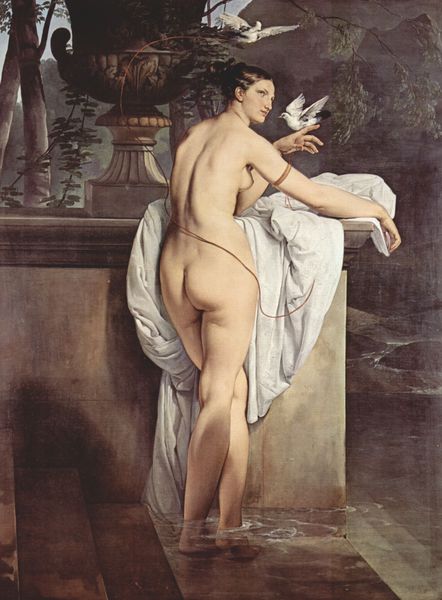
Titel: Porträt der Ballerina Carlotta Chabert als Venus
Künstler: Francesco Hayez
Standort: Trento
Institution: Museo Nazionale
Schlagwörter: akt, baum, berg, blätter, felsen, gemälde, hand, haut, himmel, kopf, laub, nackt, schatten, vogel, wasser, weiß, baden, badende, bäume, fluss, grün, landschaft, ocker, see, teich, äste, blumen, braun, brust, bunt, busen, finger, frau, frisur, grau, haar, hell, kleid, licht, ohr, profil, rücken, schmuck, symbol, säule, blick, tier, tiere, tuch, beige, symbolismus, jung, architektur, arm, arme, band, falten, inkarnat, mensch, rückgrat, sockel, stehen, stein, steine, taube, bild, öl, ast, bach, baumstamm, horizont, natur, stamm, vögel, brüstung, schlank, sträucher, haare, schnur, blatt, pflanze, wald, brunnen, fliegen, amphore, vase, beine, taille, bein, brüste, füße, gesäß, hintern, rückenansicht, wellen, frauenakt, zwei, berge, fels, gebirge, mauer, treppe, treppen, dick, zeigefinger, stufe, stufen, faden, laken, nackte, junge, schenkel, dünn, oberarm, bad, barfuss, gefäß, antike, rinnsal, rückenakt, rückenfigur, tauben, wirbelsäule, allegorie, göttin, frieden, geflügel, armband, armreif, toga, schnurr, fussstellung, venus, pokal, im freien, drehung, urne, diana, anmut, ingres, symbole, friede, quelle, klassizimus, fußbad, weisse, susanna, gelehnt, friedenstaube, krater, umsehen, armschmuck, beinstellung, armspange, trppen, rückanansicht, guillaume, bunnen, graj, parksituation, po, venus with doves, venus at the bath